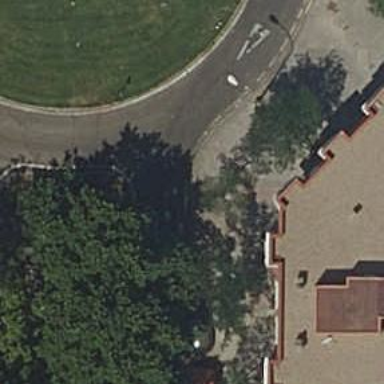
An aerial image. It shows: Sidewalk.